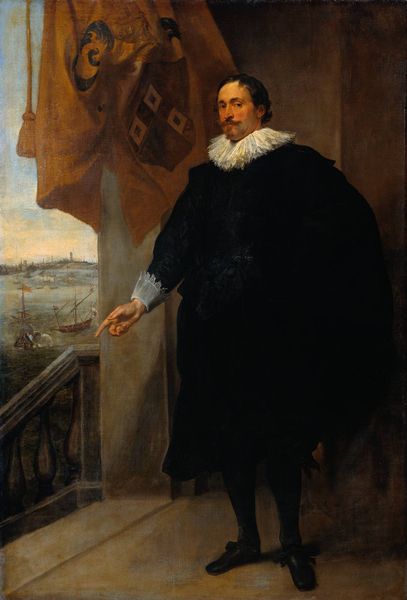
Titel: Porträt des Nicolaes van der Borght, Kaufmann in Antwerpen
Künstler: Anthony van Dyck
Standort: Amsterdam
Institution: Rijksmuseum
Schlagwörter: blau, dunkel, gemälde, hand, himmel, mann, meer, schatten, wasser, weiß, wolken, fluss, gelb, landschaft, see, stadt, braun, bunt, finger, geste, grau, haar, hintergrund, kleid, orange, raum, schwarz, vordergrund, ausblick, blick, gebäude, haus, rot, malerei, bart, jung, schnurrbart, wand, arm, barock, falten, gesicht, kragen, mensch, spitze, stehen, bildnis, hals, halskrause, herr, holland, niederlande, portrait, porträt, vorhang, gewässer, figur, gewand, haare, mantel, pose, schnur, händler, kaufmann, spitzen, person, borte, england, boot, boote, handel, turm, balkon, spanien, terrasse, schiff, schiffe, segel, italien, vedute, venedig, schuhe, fahne, flagge, mast, segelschiff, mauer, farbe, gelände, hafen, treppe, treppen, könig, france, lace, old, tea, zeigefinger, geländer, stufen, kordel, quaste, rüschen, zeigen, schnauzer, segelboote, stadtansicht, palazzo, balustrade, leuchtturm, adeliger, manschette, proträt, herrscher, niederländisch, krause, darstellung, spitzbart, seefahrt, wappen, gestus, chwarz, portät, sandstein, kampfszene, troddel, vue, boat, repräsentation, treppengeländer, frei, feldherr, spitzenkragen, balu, van dyck, holländisch, flotte, marine, absatz, trottel, entdecker, gebäuse, coat, french, herscher, kolonie, flag, besitz, schwelle, holländer, standarte, human, wegweiser, port, renaissance, gahne, baluster, sevilla, zeigegestus, columbus, tassel, knielang, dentelle, weisend, hinab, abgang, halbschuhe, moustache, deutend, schff, fare, toddel, orträt, shakespeare, be, seehandelsgesellschaft, colerette, feminine, #handärmel, ecusson, geländerr, umbrealla, feminime, effeminate